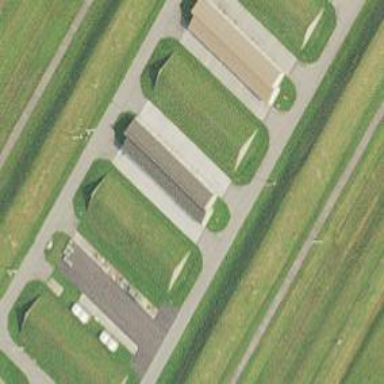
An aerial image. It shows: Military bunker.